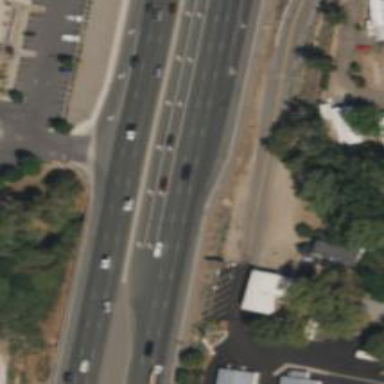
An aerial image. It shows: Trunk highway with separate asphalt cycle track. The road has expressway and the sidewalk is separated.